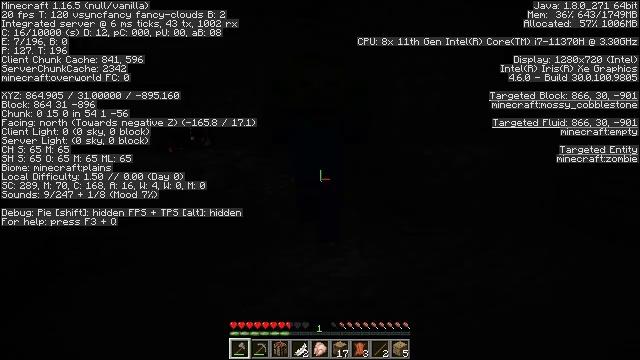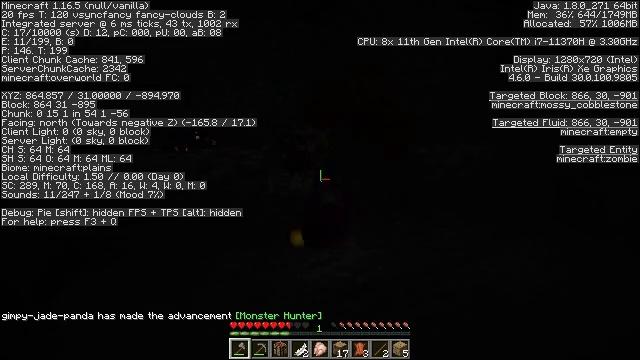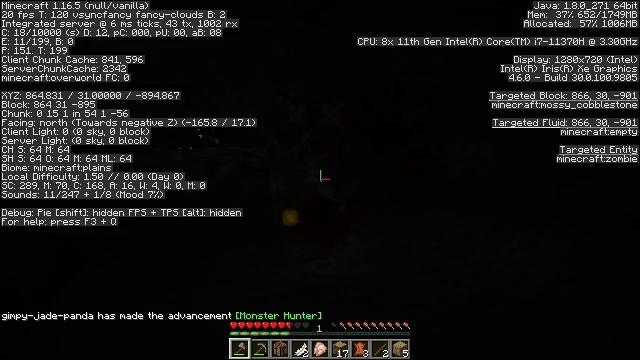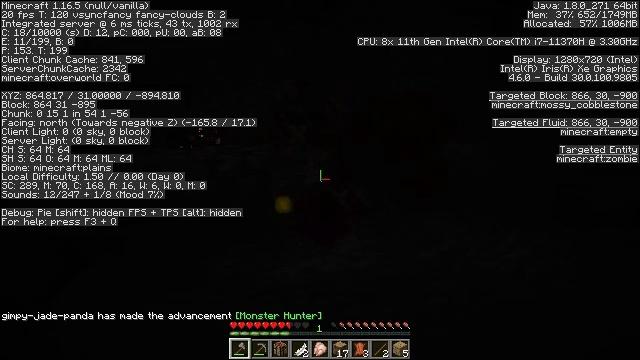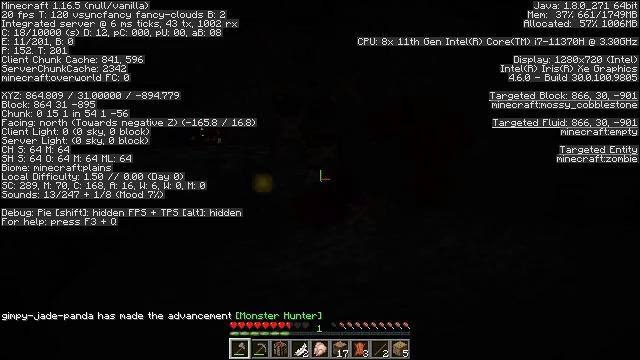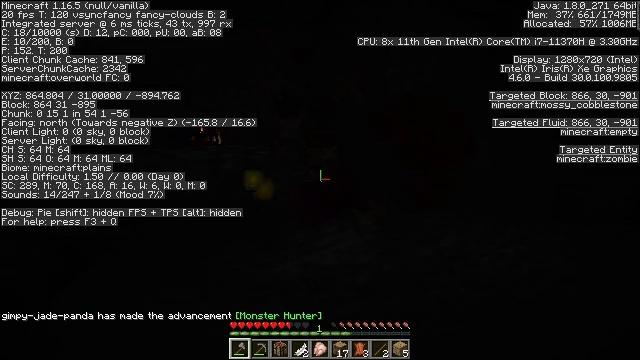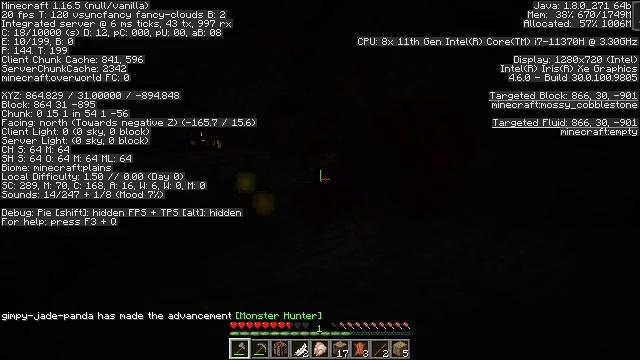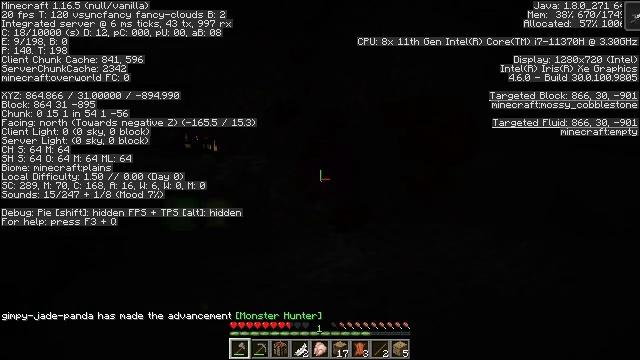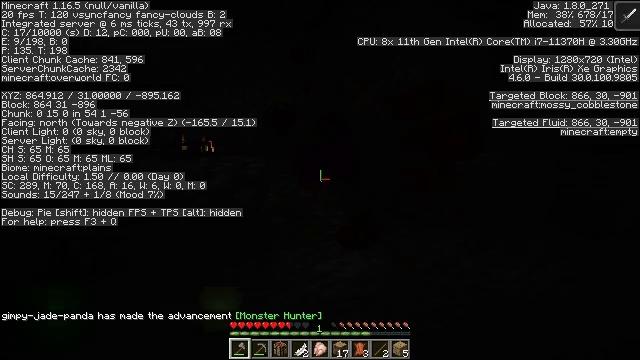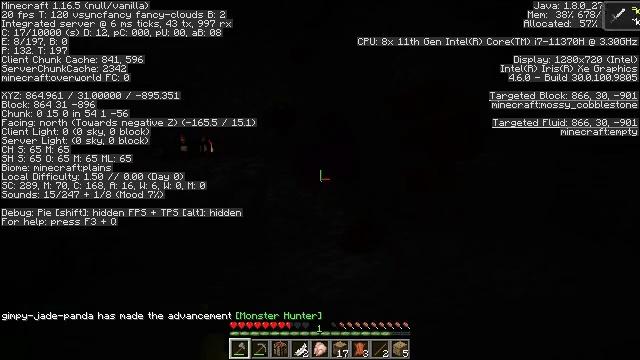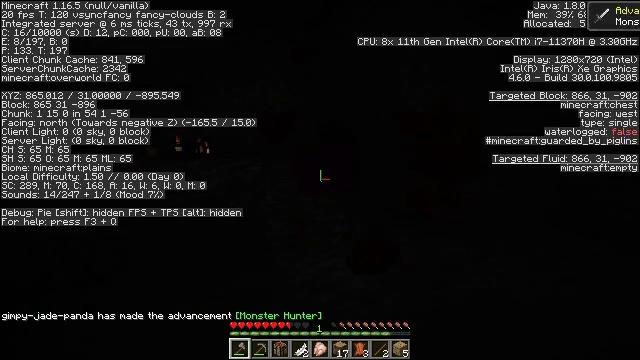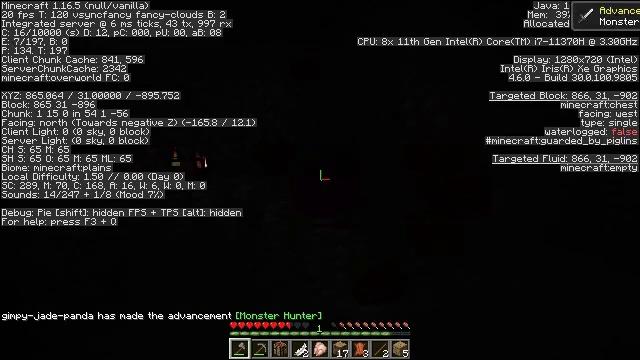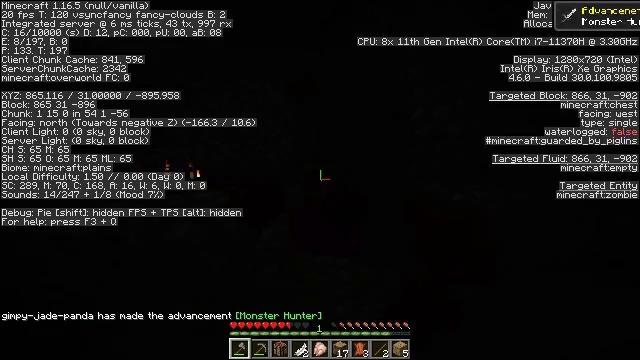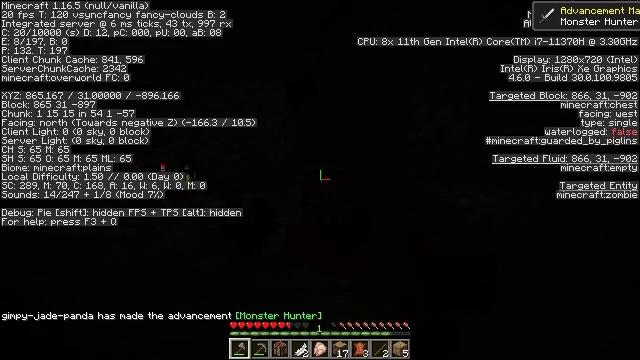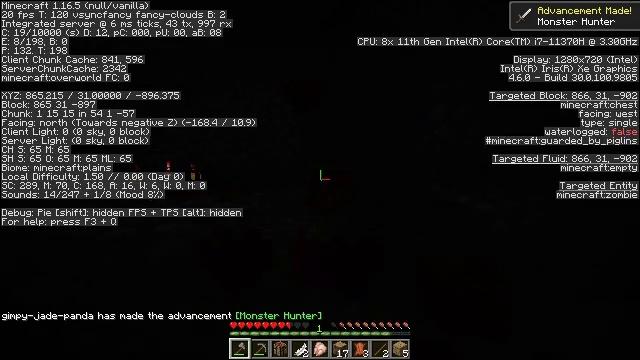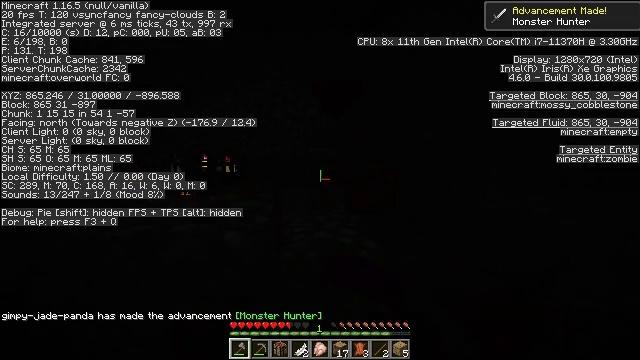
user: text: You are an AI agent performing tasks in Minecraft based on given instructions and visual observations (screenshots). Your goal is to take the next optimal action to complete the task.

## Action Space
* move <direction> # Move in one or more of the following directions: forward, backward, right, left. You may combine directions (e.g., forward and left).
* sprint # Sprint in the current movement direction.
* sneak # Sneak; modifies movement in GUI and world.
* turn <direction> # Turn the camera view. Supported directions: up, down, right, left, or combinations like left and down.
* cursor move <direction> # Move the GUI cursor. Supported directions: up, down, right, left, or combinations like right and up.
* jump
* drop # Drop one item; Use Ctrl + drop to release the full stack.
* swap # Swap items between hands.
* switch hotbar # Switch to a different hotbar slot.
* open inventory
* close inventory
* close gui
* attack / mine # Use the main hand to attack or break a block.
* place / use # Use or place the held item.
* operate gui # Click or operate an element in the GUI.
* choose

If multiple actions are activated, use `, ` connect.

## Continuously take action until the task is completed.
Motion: motion action
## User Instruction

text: Destroy the dangerous spawner.
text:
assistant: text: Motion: move back
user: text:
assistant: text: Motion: no_op
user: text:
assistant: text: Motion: no_op
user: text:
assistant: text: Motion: no_op
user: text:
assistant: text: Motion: no_op
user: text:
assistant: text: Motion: move forward, turn up
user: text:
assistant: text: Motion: move forward
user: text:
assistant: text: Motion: move forward
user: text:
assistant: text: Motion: move forward
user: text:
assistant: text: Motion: move forward
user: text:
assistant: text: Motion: move forward, turn up
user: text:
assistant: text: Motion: move forward, turn up
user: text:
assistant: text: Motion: move forward
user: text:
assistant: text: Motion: move forward, turn left
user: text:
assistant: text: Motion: move forward, turn left and down
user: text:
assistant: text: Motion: move forward, turn left
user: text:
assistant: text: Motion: move forward
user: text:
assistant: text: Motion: move forward and move right
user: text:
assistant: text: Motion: move forward and move right
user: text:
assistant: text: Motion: move forward and move right
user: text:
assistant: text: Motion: move forward
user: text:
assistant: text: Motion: turn left
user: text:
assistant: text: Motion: turn left
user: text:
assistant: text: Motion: turn left
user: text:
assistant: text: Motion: turn left and up
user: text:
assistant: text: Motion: turn left
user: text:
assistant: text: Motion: no_op
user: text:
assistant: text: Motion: turn left
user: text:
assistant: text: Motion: turn left
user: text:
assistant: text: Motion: turn left